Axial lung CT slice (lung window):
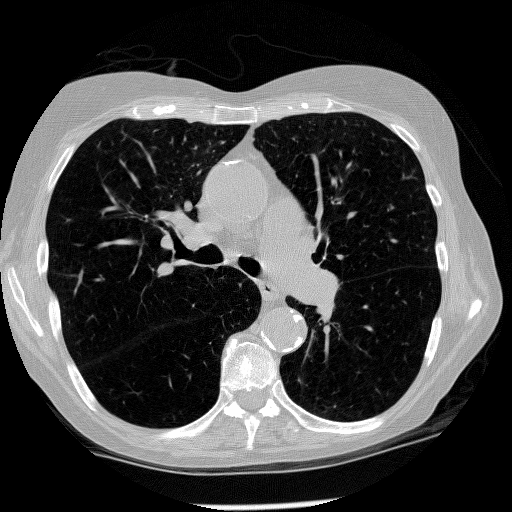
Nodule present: no